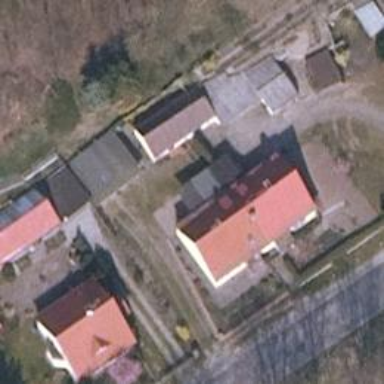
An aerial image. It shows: Isolated dwelling in the countryside.